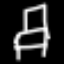
Label: chair